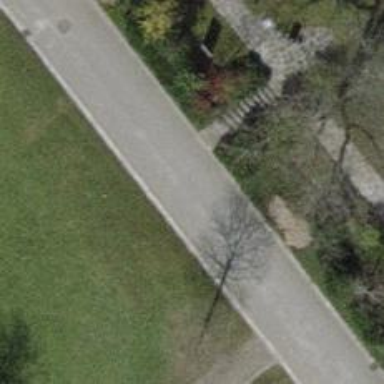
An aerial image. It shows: Set of steps on the road.